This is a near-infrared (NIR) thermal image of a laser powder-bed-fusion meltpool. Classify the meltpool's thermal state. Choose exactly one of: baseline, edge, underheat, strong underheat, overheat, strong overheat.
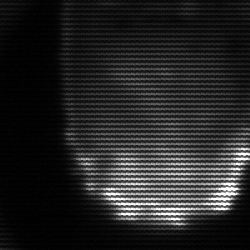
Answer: edge